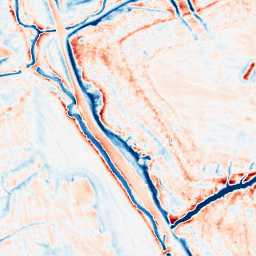
Category: edge_preserving
Decomposition family: anisotropic_diffusion
Decomposition parameters: iterations: 50
kappa: 30
gamma: 0.15
Upsampling method: bspline
Upsampling parameters: scale: 2
Upsampling scale: 2